Question: I'm testing Boost.Python and have run into some issues.
I managed to complete the "Hello World" example without a glitch (<URL> - everything compiled and I was able to use the .so properly in Python.
However, as soon as I introduced classes into my test file (<URL>, the compiler started screaming
'''
Undefined symbols for architecture x86_64:
"boost::python::objects::function_object(boost::python::objects::py_function const&, std:👎:pair<boost::python::detail::keyword const*, boost::python::detail::keyword const*> const&)", referenced from:
boost::python::api::object boost::python::detail::make_function_aux<void (World::*)(std:👎:basic_string<char, std:👎:char_traits<char>, std:👎:allocator<char> >), boost::python::default_call_policies, boost::mpl::vector3<void, World&, std:👎:basic_string<char, std:👎:char_traits<char>, std:👎:allocator<char> > >, mpl_::int_<0> >(void (World::*)(std:👎:basic_string<char, std:👎:char_traits<char>, std:👎:allocator<char> >), boost::python::default_call_policies const&, boost::mpl::vector3<void, World&, std:👎:basic_string<char, std:👎:char_traits<char>, std:👎:allocator<char> > > const&, std:👎:pair<boost::python::detail::keyword const*, boost::python::detail::keyword const*> const&, mpl_::int_<0>) in SHLibPy.o
boost::python::api::object boost::python::detail::make_function_aux<std:👎:basic_string<char, std:👎:char_traits<char>, std:👎:allocator<char> > (World::*)(), boost::python::default_call_policies, boost::mpl::vector2<std:👎:basic_string<char, std:👎:char_traits<char>, std:👎:allocator<char> >, World&>, mpl_::int_<0> >(std:👎:basic_string<char, std:👎:char_traits<char>, std:👎:allocator<char> > (World::*)(), boost::python::default_call_policies const&, boost::mpl::vector2<std:👎:basic_string<char, std:👎:char_traits<char>, std:👎:allocator<char> >, World&> const&, std:👎:pair<boost::python::detail::keyword const*, boost::python::detail::keyword const*> const&, mpl_::int_<0>) in SHLibPy.o
boost::python::api::object boost::python::detail::make_function_aux<void (*)(_object*), boost::python::default_call_policies, boost::mpl::vector2<void, _object*>, mpl_::int_<0> >(void (*)(_object*), boost::python::default_call_policies const&, boost::mpl::vector2<void, _object*> const&, std:👎:pair<boost::python::detail::keyword const*, boost::python::detail::keyword const*> const&, mpl_::int_<0>) in SHLibPy.o
"boost::python::objects::register_dynamic_id_aux(boost::python::type_info, std:👎:pair<void*, boost::python::type_info> (*)(void*))", referenced from:
void boost::python::objects::register_dynamic_id<World>(World*) in SHLibPy.o
ld: symbol(s) not found for architecture x86_64
clang: error: linker command failed with exit code 1 (use -v to see invocation)
'''
It seems to suggest that the lib files are not linked, but I've included them in XCode
Am I missing something? Thanks very much!
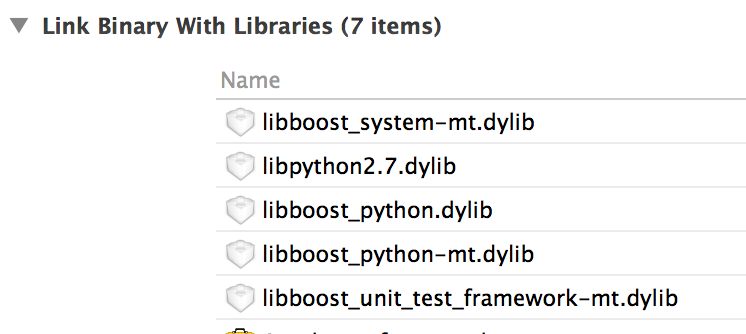
Answer: I found out why. Turns out that I'm using the standard library with C++11 support. To fix the issue, I rebuilt boost using brew as follows
'''
brew -v install --with-icu --build-from-source --with-c++11 boost
'''